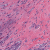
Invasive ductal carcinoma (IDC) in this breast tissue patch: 1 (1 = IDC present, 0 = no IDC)